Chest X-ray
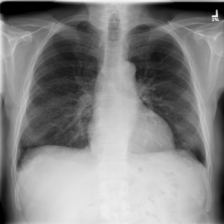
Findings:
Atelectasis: negative
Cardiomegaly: negative
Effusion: negative
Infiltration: negative
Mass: negative
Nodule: negative
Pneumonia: negative
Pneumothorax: negative
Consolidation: negative
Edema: negative
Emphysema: negative
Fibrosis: negative
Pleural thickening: negative
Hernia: negative